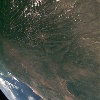
Label: land